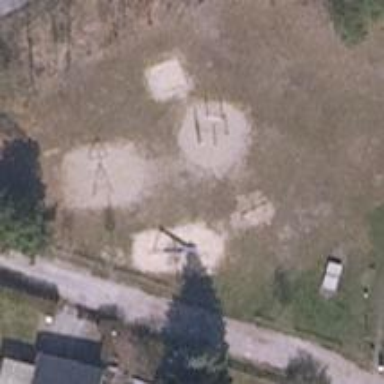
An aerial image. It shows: Playground area for leisure activities on the land.